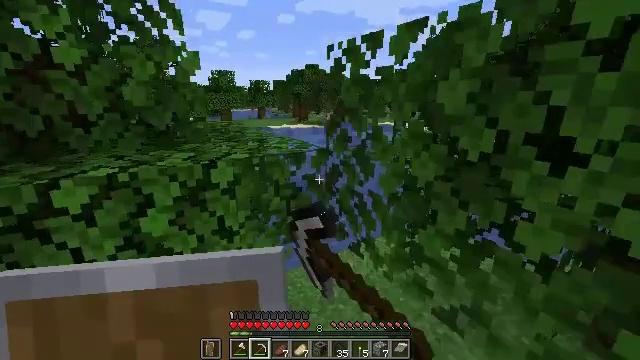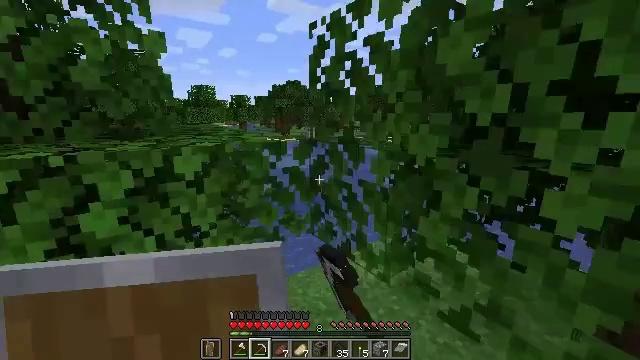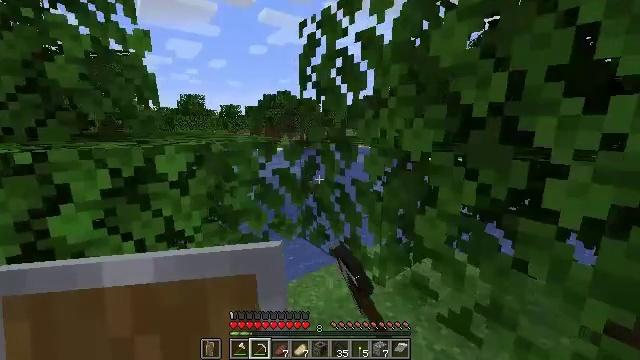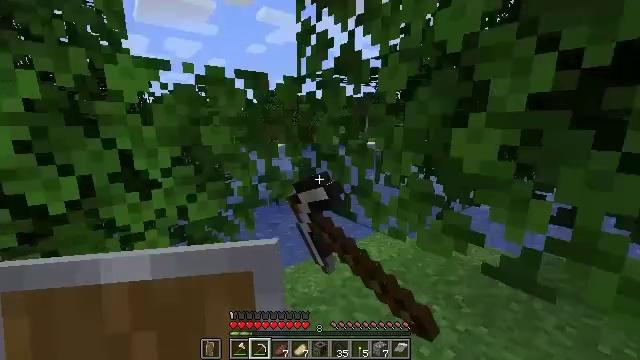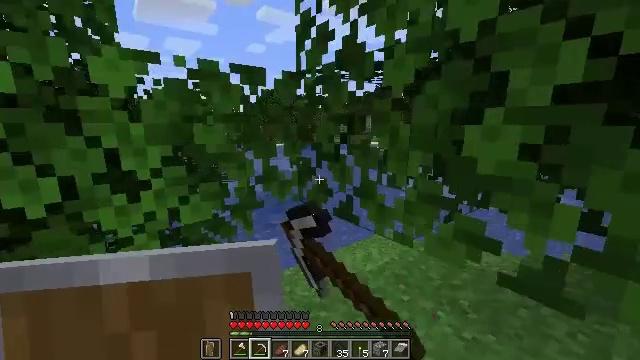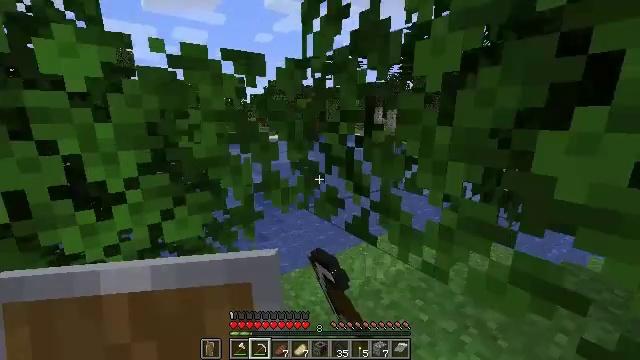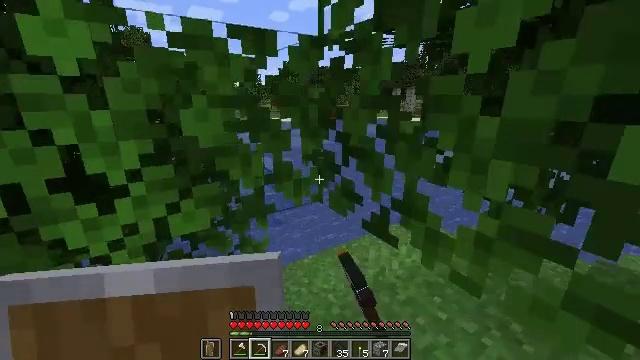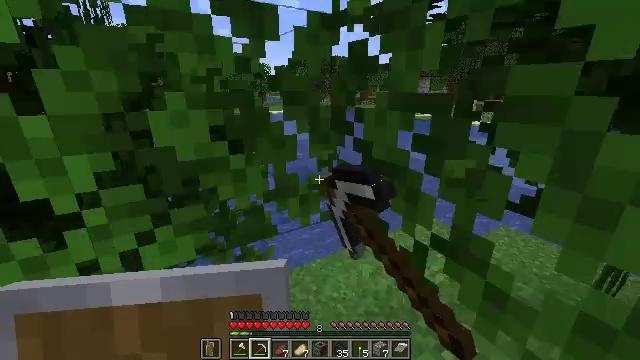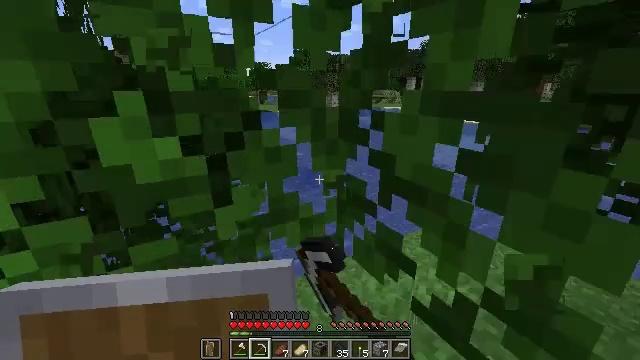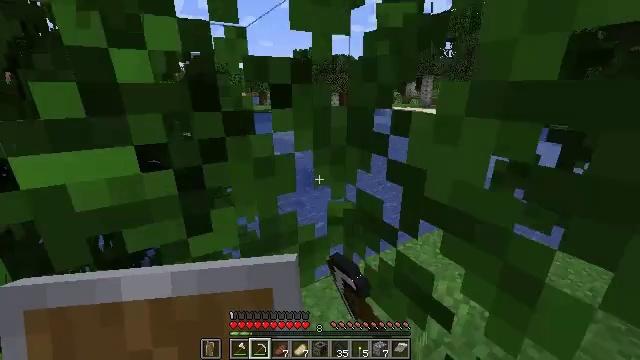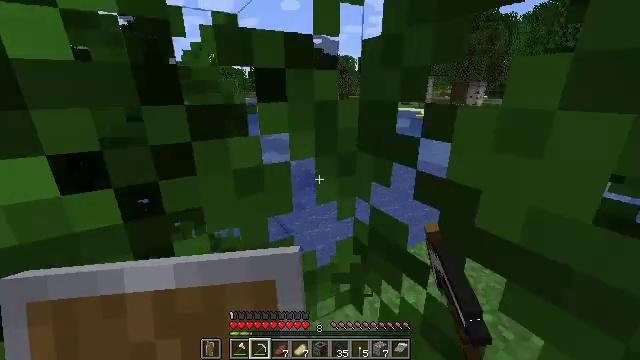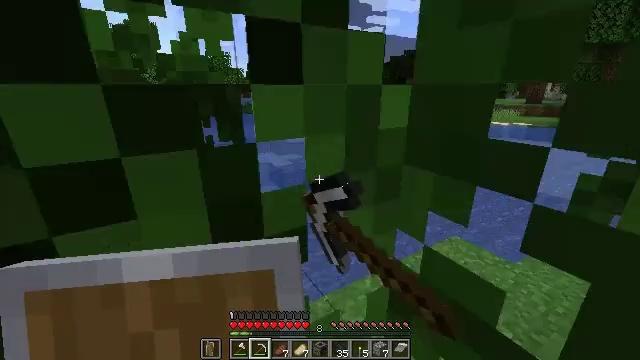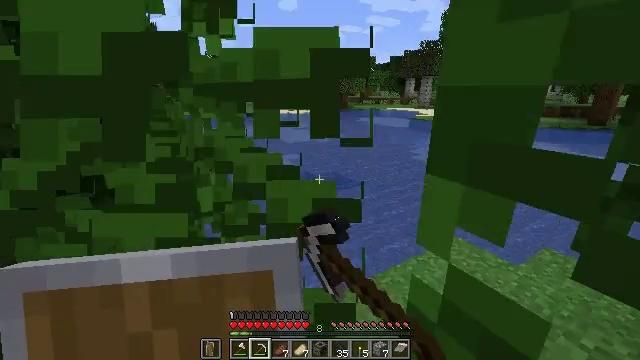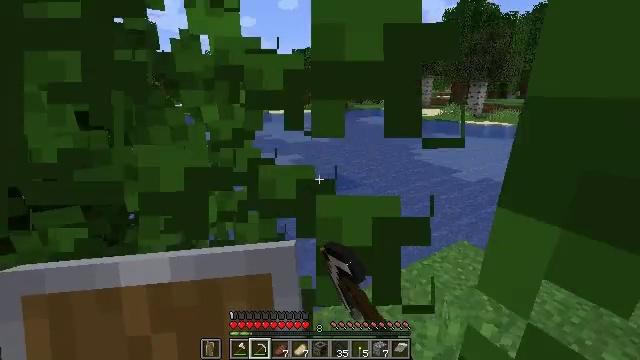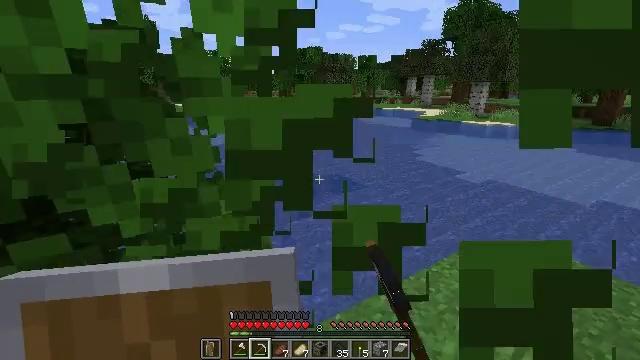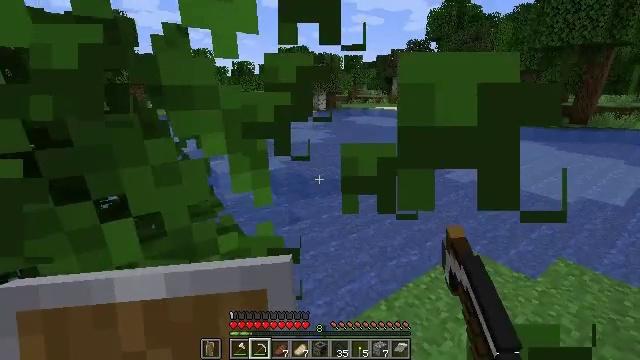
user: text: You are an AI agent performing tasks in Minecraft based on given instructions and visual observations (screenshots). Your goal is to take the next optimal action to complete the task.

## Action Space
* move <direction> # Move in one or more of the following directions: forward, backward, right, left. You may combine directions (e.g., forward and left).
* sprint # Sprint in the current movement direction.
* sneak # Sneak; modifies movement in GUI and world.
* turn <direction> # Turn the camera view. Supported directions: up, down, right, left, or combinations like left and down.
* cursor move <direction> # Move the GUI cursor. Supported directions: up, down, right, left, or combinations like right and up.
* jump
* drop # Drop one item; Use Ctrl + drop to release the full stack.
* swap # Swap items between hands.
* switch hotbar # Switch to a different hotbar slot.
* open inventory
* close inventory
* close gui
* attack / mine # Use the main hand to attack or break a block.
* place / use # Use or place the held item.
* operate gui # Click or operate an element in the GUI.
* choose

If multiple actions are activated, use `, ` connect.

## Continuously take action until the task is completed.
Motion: motion action
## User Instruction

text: Collect some oak leaves.
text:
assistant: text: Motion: move forward, turn right and up, attack / mine
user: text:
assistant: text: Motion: move forward, turn right and up, attack / mine
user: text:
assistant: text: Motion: move forward, attack / mine
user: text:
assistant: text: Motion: move forward, attack / mine
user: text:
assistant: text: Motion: move forward, turn left and down, attack / mine
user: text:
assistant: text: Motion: move forward, turn left and down, attack / mine
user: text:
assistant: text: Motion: move forward, turn left and down, attack / mine
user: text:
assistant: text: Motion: move forward, attack / mine
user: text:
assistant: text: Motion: move forward, attack / mine
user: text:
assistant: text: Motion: move forward, attack / mine
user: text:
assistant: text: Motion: move forward, attack / mine
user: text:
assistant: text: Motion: move forward, attack / mine
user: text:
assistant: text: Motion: move forward, attack / mine
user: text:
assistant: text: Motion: move forward, attack / mine
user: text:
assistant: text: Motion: move forward, turn right, attack / mine
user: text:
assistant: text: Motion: move forward, turn right, attack / mine
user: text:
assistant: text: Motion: attack / mine